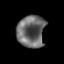
Tissue: prostate
Cell type: T cells
Senescence score: 0.7827
Nuclear area (px): 869
Mean DAPI intensity: 105.257